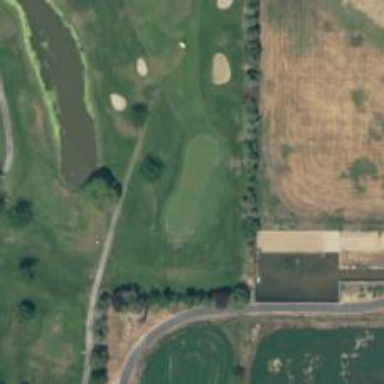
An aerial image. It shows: View of golf hole.